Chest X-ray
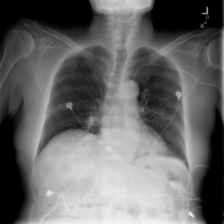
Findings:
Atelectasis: negative
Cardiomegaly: negative
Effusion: negative
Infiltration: negative
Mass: negative
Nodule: negative
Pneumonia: negative
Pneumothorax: negative
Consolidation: negative
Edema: negative
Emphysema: negative
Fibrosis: negative
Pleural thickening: negative
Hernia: negative